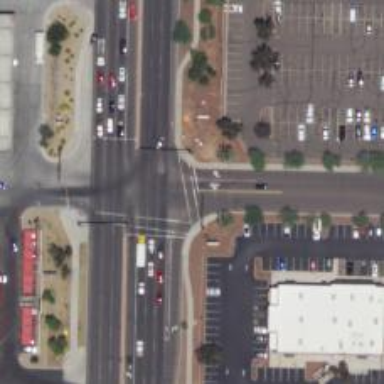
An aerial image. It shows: Solid stop line on the road marking.